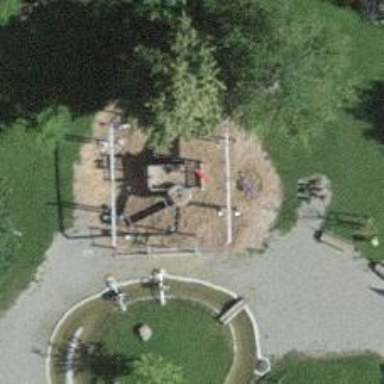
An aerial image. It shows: Playground area for leisure land.